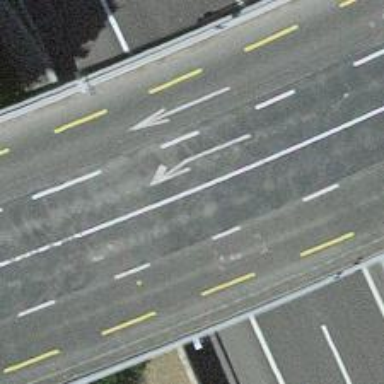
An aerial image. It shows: Secondary road bridge with asphalt surface and designated cycle lane.